【题型】填空题　【知识点】立体几何　【难度】easy
已知矩形 $ABCD$ 中，$AB=\sqrt{3}$，$BC=1$，现将 $\triangle ACD$ 沿对角线 $AC$ 向上翻折，得到三棱锥 $D_1-ABC$，则三棱锥 $D_1-ABC$ 的外接球的体积为\_\_\_\_\_\_\_\_.
【解答】
【答案】$\frac{4}{3}\pi$/$\frac{4\pi}{3}$

【详解】设 $O$ 为 $AC$ 为中点，连接 $OD_1,OB$，由于 $AB=\sqrt{3}$，$BC=1$，故 $AC=2$，

则由 $\angle AD_1C,\angle ABC$ 为直角可得 $D_1O=BO=AO=CO=\frac{1}{2}AC=1$，

故外接球半径为 $1$，

故三棱锥 $D_1-ABC$ 的外接球的体积为 $\frac{4}{3}\pi\times1^3=\frac{4}{3}\pi$，

故答案为：$\frac{4}{3}\pi$
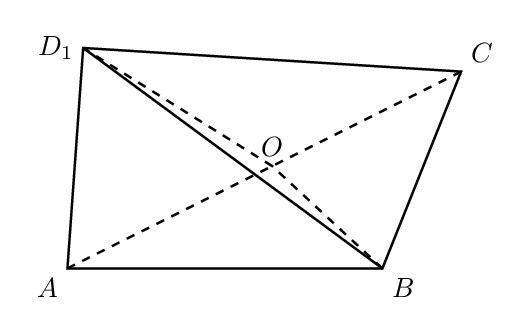